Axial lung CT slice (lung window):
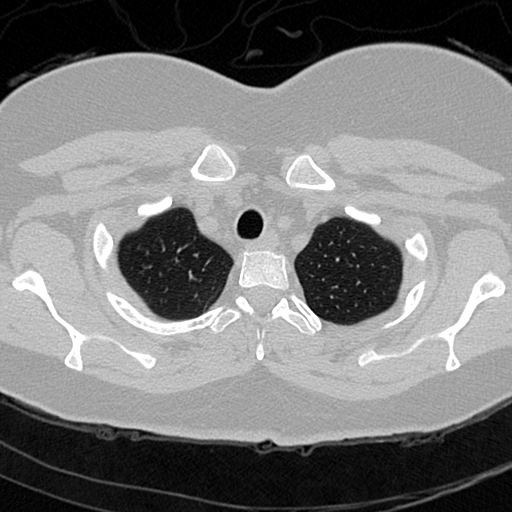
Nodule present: no